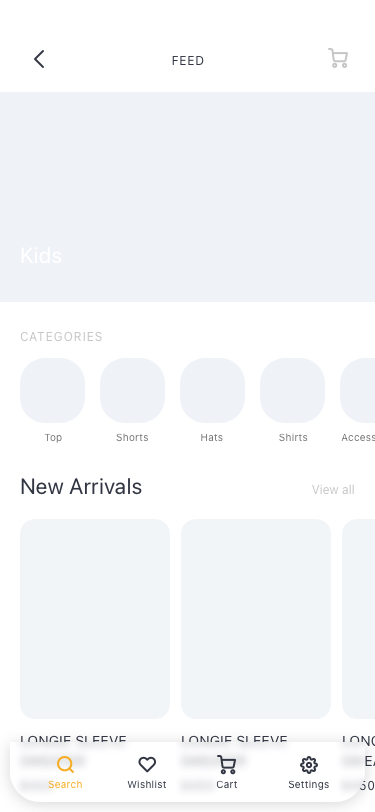
Text in this UI design:
Accessories
Shirts
Hats
Shorts
Top
CATEGORIES
Longie Sleeve Sweater
$450
Longie Sleeve Sweater
$450
Longie Sleeve Sweater
$450
View all
New Arrivals
Kids
FEED